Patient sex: F
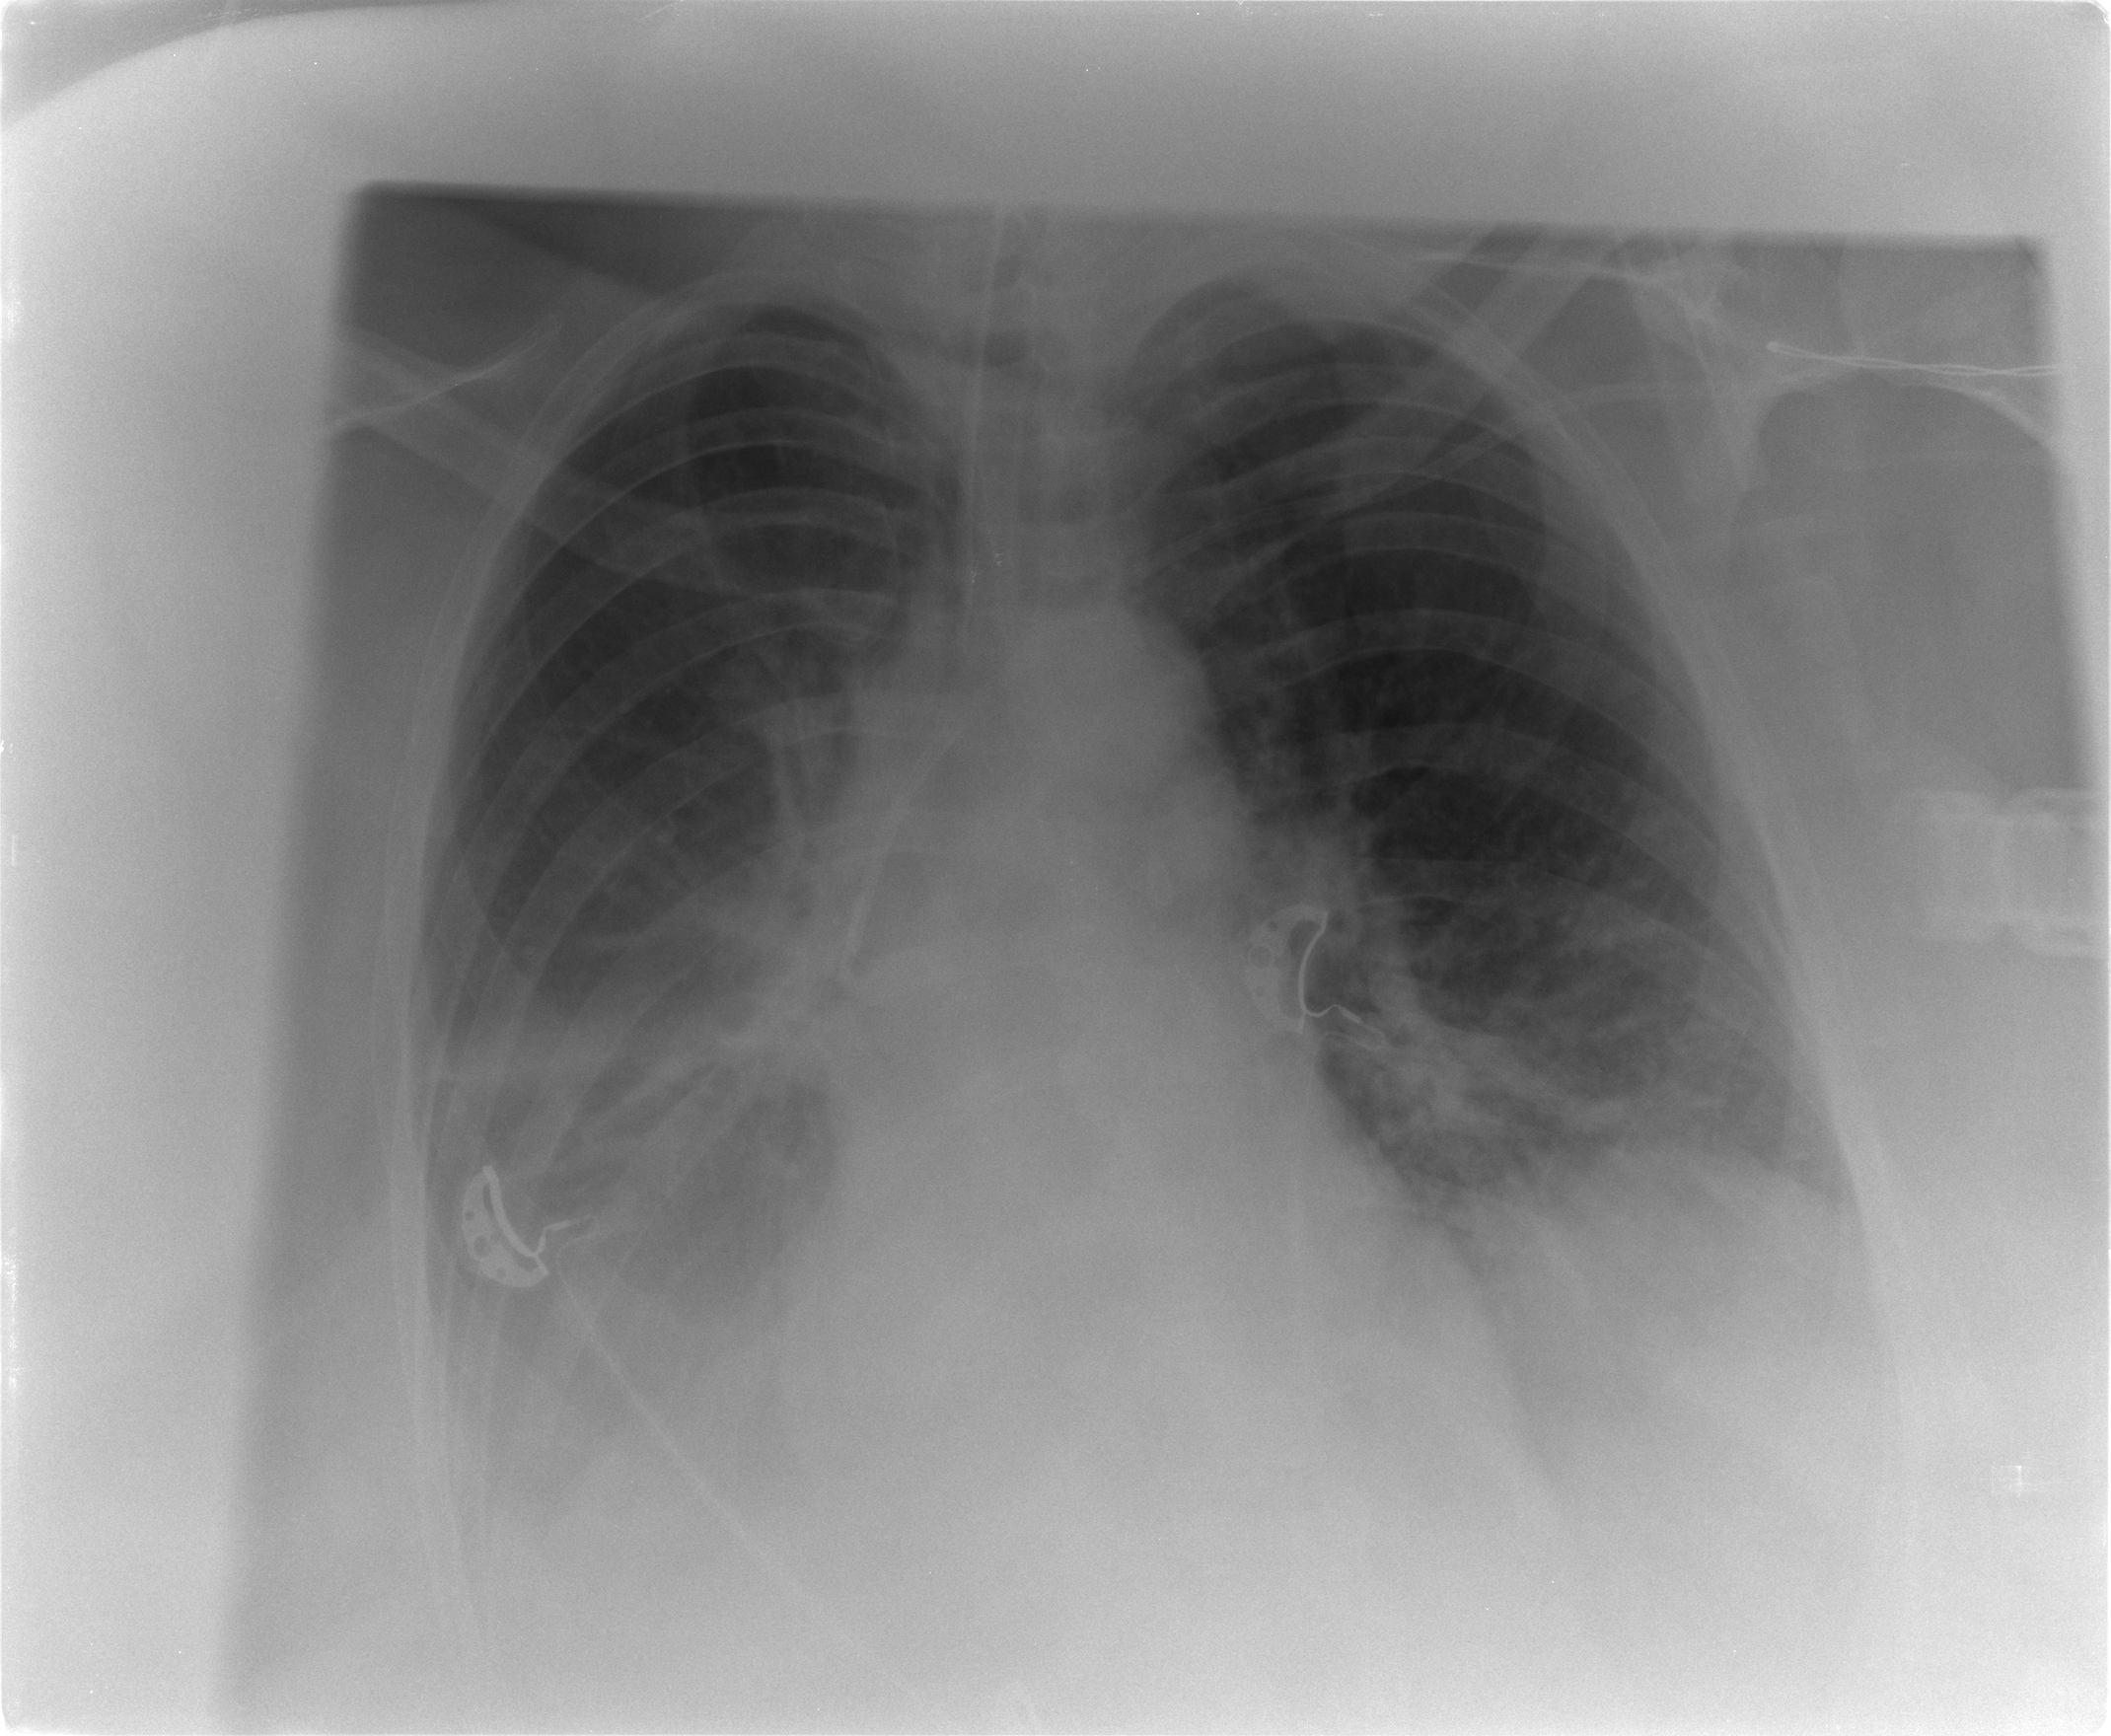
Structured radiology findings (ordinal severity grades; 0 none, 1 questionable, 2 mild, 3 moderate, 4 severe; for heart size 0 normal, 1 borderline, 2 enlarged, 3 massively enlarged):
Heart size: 0
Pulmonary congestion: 0
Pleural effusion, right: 2
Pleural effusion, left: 1
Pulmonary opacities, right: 0
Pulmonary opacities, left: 0
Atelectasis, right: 2
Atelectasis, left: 2